Question: Here's an overview of how my solution looks:

Here's my PizzaSoftwareData class:
'''
namespace PizzaSoftware.Data
{
public class PizzaSoftwareData : DbContext
{
public DbSet<Customer> Customers { get; set; }
public DbSet<Order> Orders { get; set; }
public DbSet<Product> Products { get; set; }
public DbSet<User> Users { get; set; }
}
}
'''
According to an example on Scott Guthrie's blog, you have to run this code at the beginning of the application in order to create/update the database schema.
'''
Database.SetInitializer<PizzaSoftwareData>(new CreateDatabaseIfNotExists<PizzaSoftwareData>());
'''
I'm running that line of code from Program.cs in PizzaSoftware.UI.
'''
namespace PizzaSoftware.UI
{
static class Program
{
/// <summary>
/// The main entry point for the application.
/// </summary>
[STAThread]
static void Main()
{
Application.EnableVisualStyles();
Application.SetCompatibleTextRenderingDefault(false);
Database.SetInitializer<PizzaSoftwareData>(new CreateDatabaseIfNotExists<PizzaSoftwareData>());
Application.Run(new LoginForm());
}
}
}
'''
Can anyone tell me why the database isn't having the tables created?
Here's the connection string in my App.config file:
'''
<?xml version="1.0" encoding="utf-8" ?>
<configuration>
<connectionStrings>
<add name="PizzaSoftwareData"
connectionString="Data Source=.\SQLEXPRESS;Initial Catalog=SaharaPizza;Integrated Security=True;Pooling=False"
providerName="System.Data.Sql" />
</connectionStrings>
</configuration>
'''
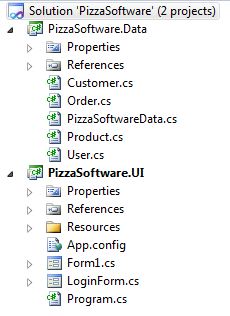
Answer: Initializer is executed when you need to access the database. If you want to create database on application start either use:
'''
context.Database.Initialize(true);
'''
Or don't use initializer and call:
'''
context.Database.CreateIfNotExists();
'''